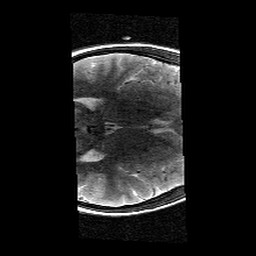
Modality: T2w
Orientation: axial
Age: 11
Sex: female
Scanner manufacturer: siemens
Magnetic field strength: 3 T
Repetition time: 9.23 s
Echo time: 0.067 s